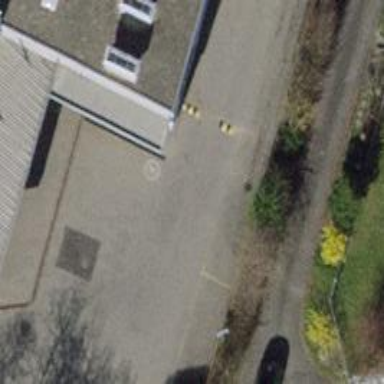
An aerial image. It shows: Surveillance system is in place.